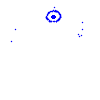
Particle: electron